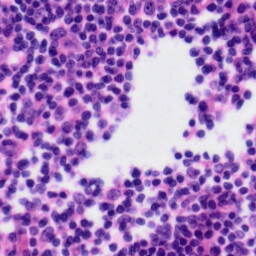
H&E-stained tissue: Tonsil